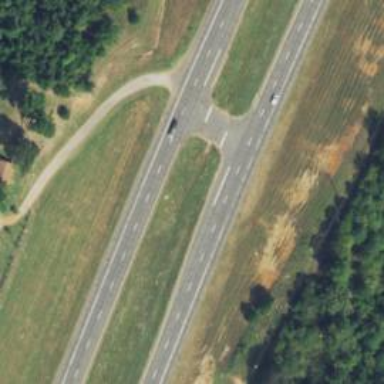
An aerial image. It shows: Trunk link highway with asphalt surface.